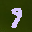
Label: 9